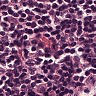
Metastatic tissue present: no